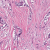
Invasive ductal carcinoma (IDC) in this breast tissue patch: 1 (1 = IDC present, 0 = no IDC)